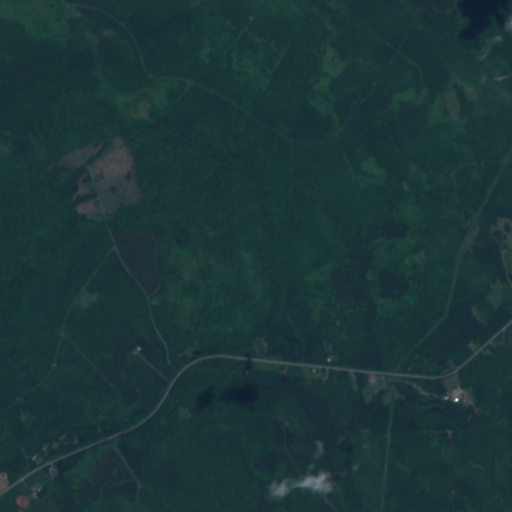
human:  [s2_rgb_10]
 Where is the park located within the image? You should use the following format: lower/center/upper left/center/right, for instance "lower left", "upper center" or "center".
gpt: The park is located in the lower right of the image.
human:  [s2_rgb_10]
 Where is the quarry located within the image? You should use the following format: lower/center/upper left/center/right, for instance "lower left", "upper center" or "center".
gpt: The quarry is located in the upper left of the image.
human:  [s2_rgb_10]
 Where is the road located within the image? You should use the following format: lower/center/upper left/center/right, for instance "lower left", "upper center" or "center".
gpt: There is no road in the image.